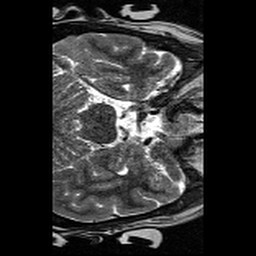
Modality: T2w
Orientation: axial